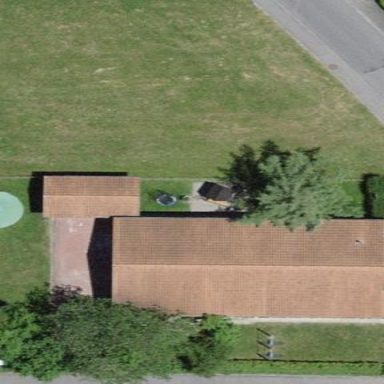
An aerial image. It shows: Kindergarten building.